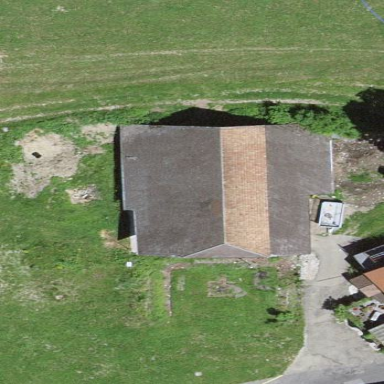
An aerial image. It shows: Farm building.